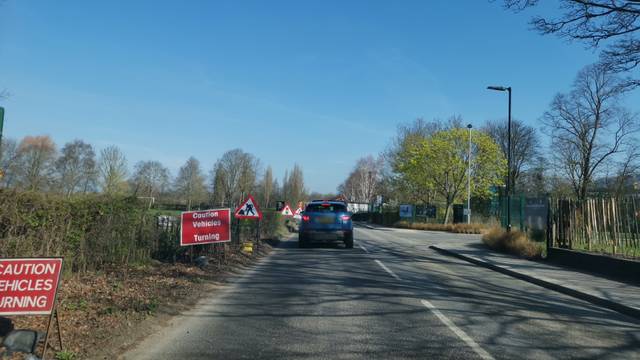
Region: United Kingdom
Coordinates: 53.981, -1.074